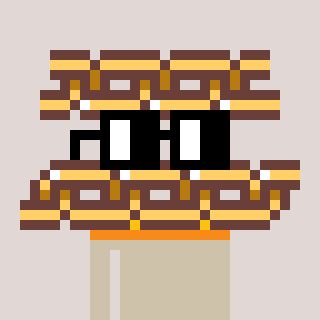
a pixel art character with square black glasses, a chain-shaped head and a bege-colored body on a warm background